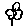
Label: flower